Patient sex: M
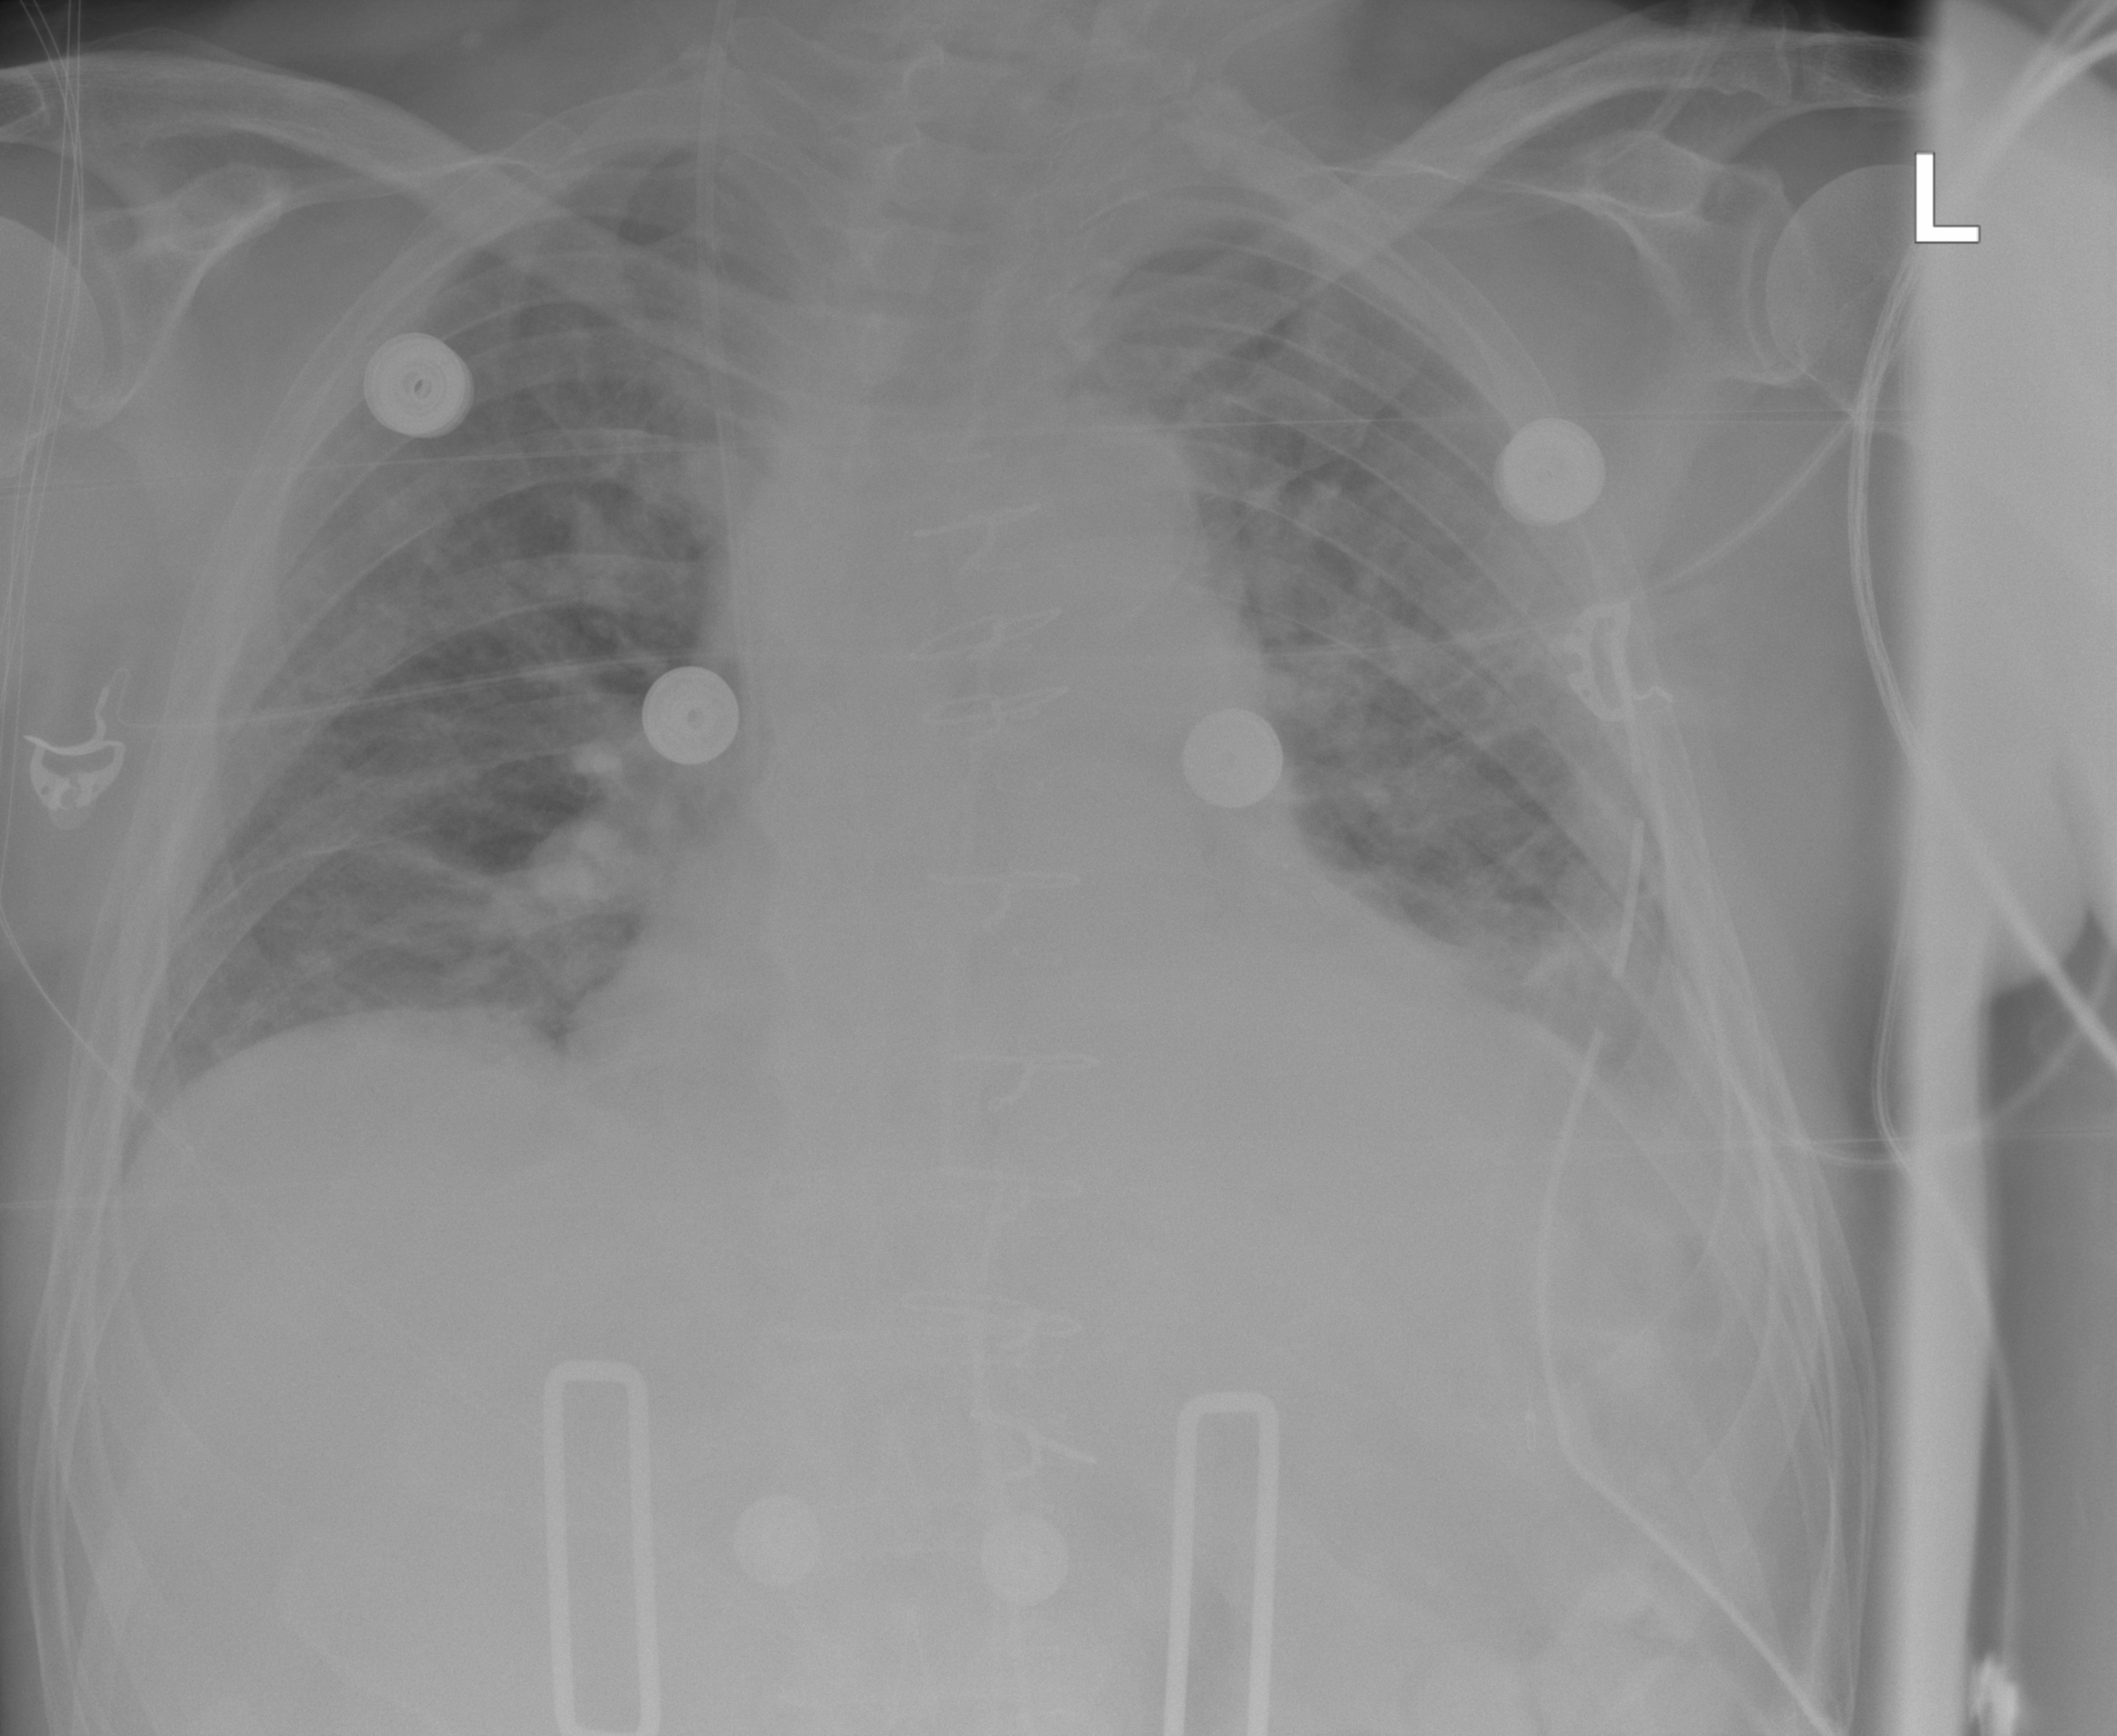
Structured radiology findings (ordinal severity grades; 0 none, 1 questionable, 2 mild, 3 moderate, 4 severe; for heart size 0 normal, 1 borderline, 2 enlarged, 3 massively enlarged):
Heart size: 2
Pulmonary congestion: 2
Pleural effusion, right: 0
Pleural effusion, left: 2
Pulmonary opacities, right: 2
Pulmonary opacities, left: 2
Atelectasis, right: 2
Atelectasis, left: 2